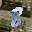
Label: 8